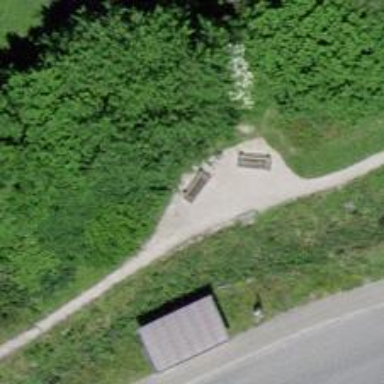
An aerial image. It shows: Bench.